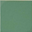
Piece: xx